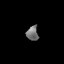
Tissue: lung
Cell type: Epithelial cells
Senescence score: 0.1751
Nuclear area (px): 167
Mean DAPI intensity: 115.88